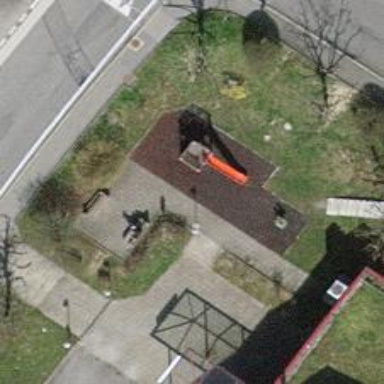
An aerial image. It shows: Playground featuring slide.